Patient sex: M
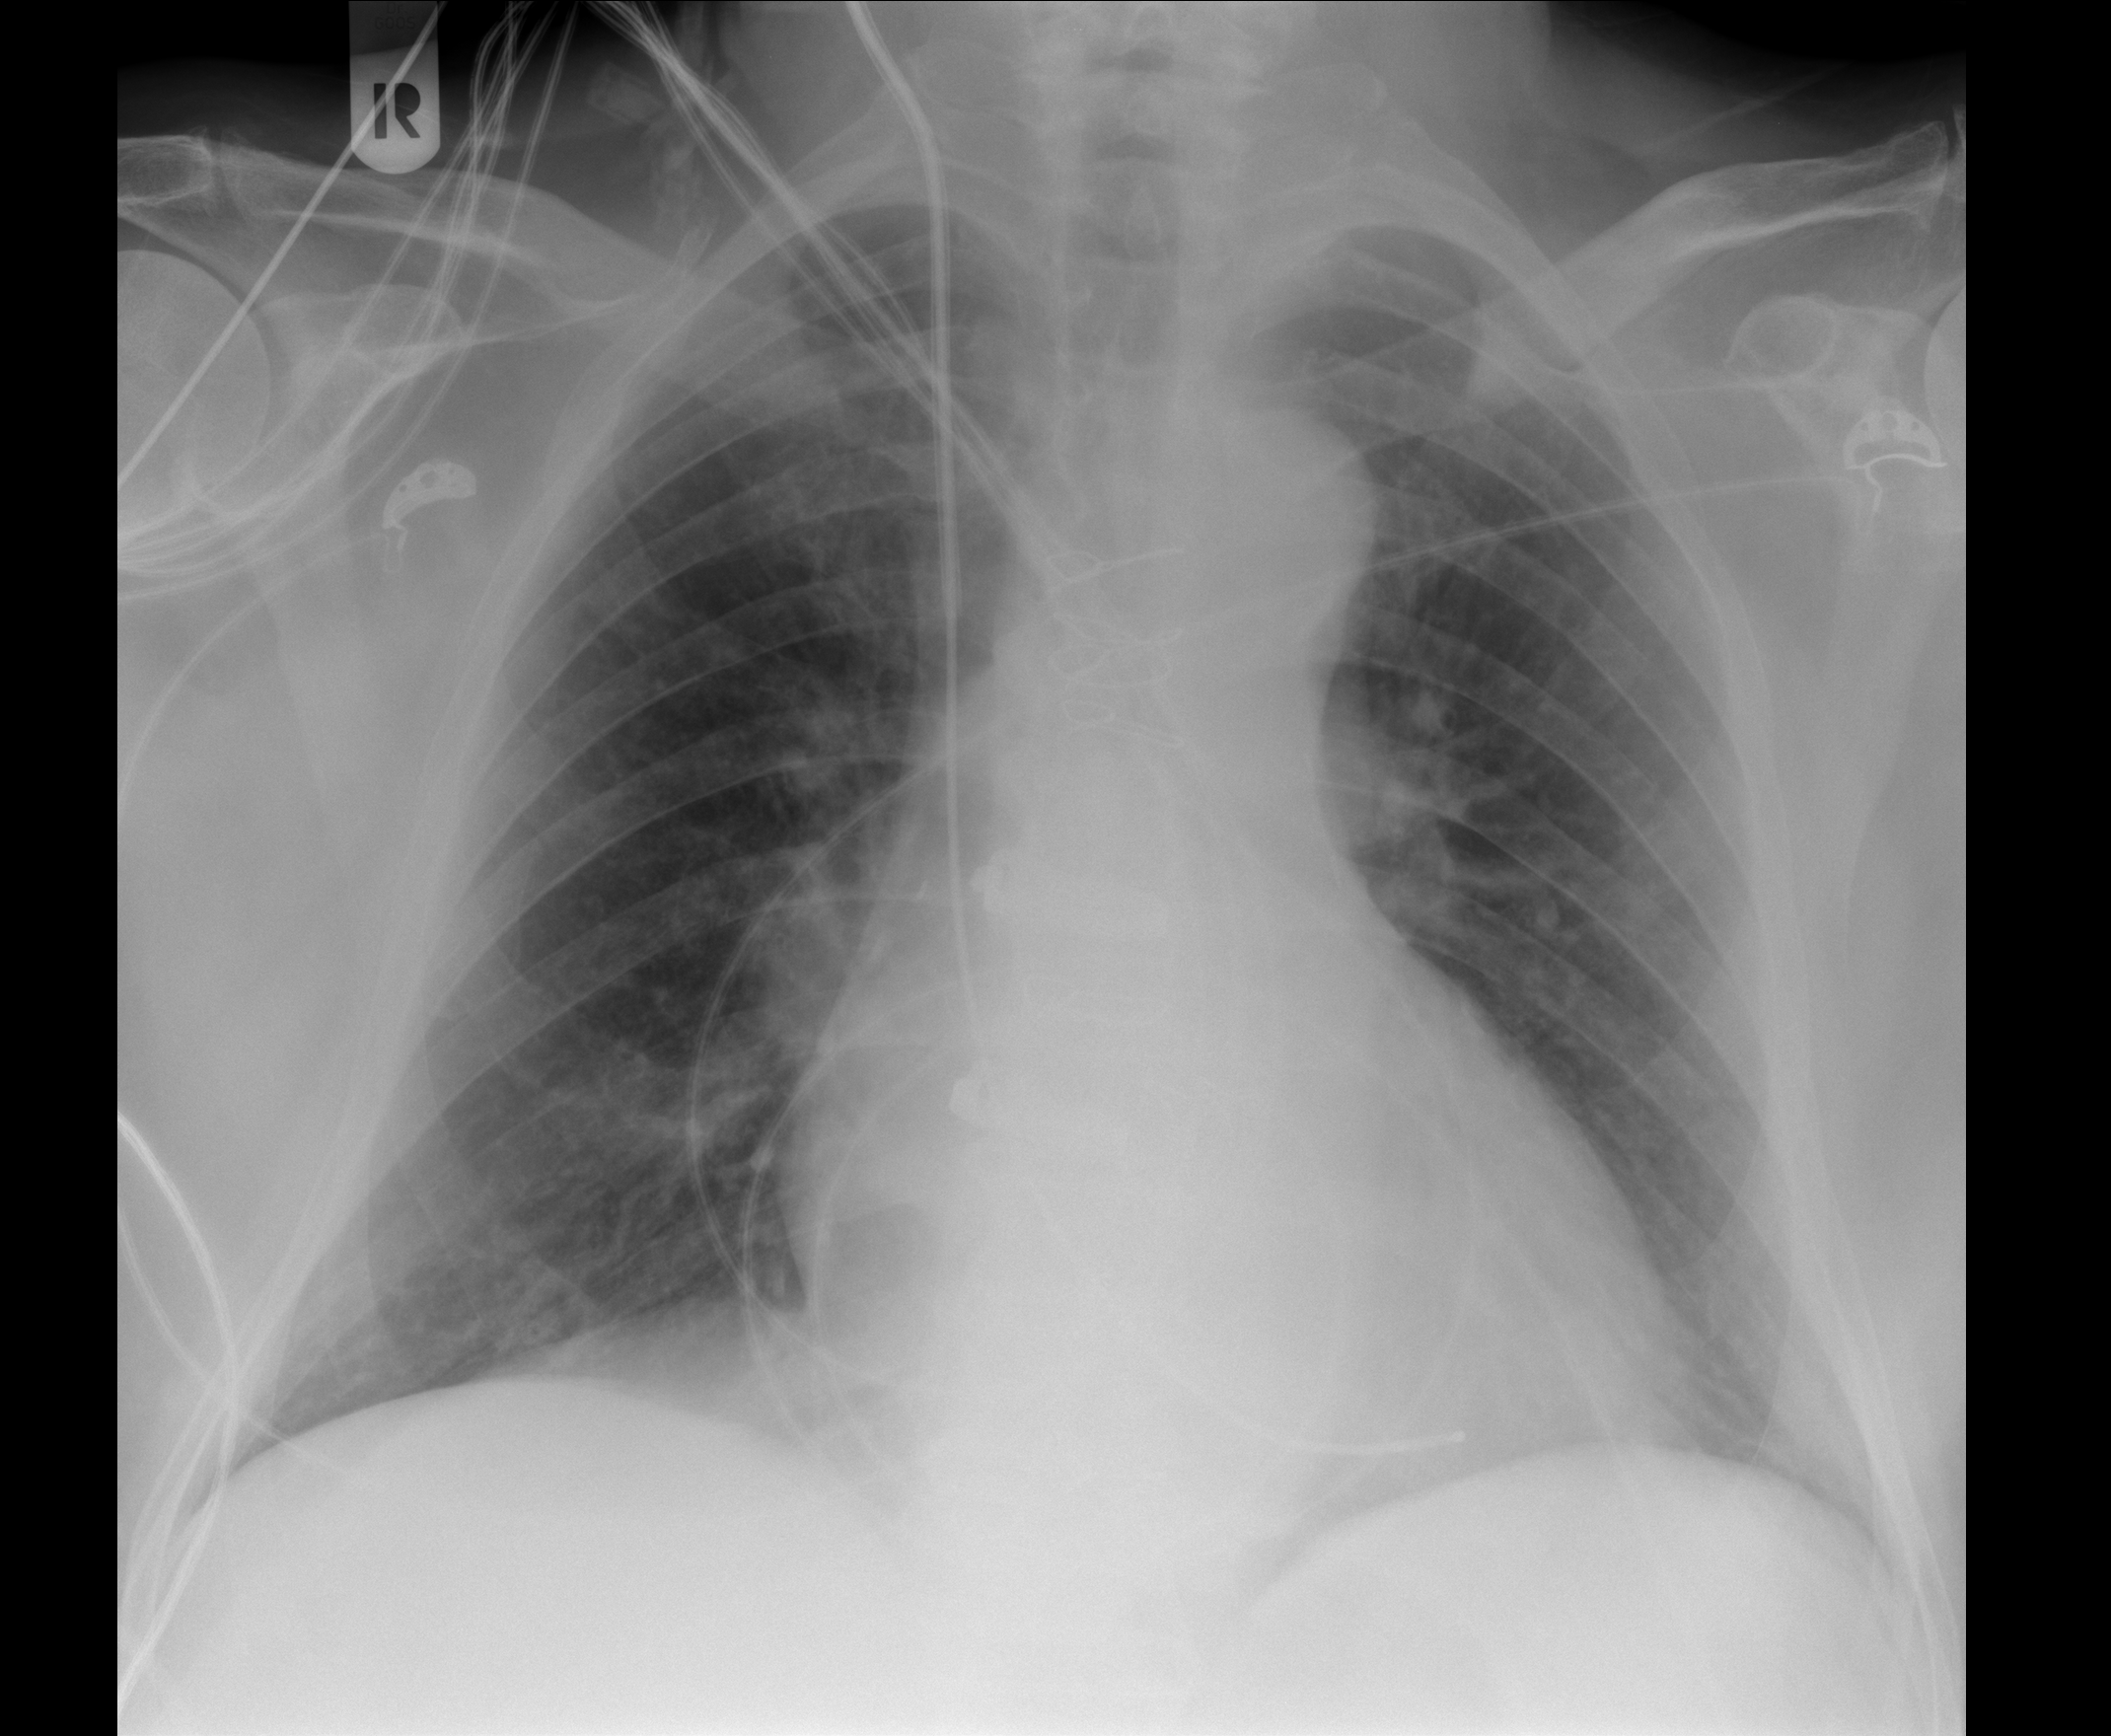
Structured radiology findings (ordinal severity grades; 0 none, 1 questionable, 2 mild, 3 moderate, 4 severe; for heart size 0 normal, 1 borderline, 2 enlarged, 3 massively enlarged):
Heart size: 0
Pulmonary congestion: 1
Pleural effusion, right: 0
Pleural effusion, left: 0
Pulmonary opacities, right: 0
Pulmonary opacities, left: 0
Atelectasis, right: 0
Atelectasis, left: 0